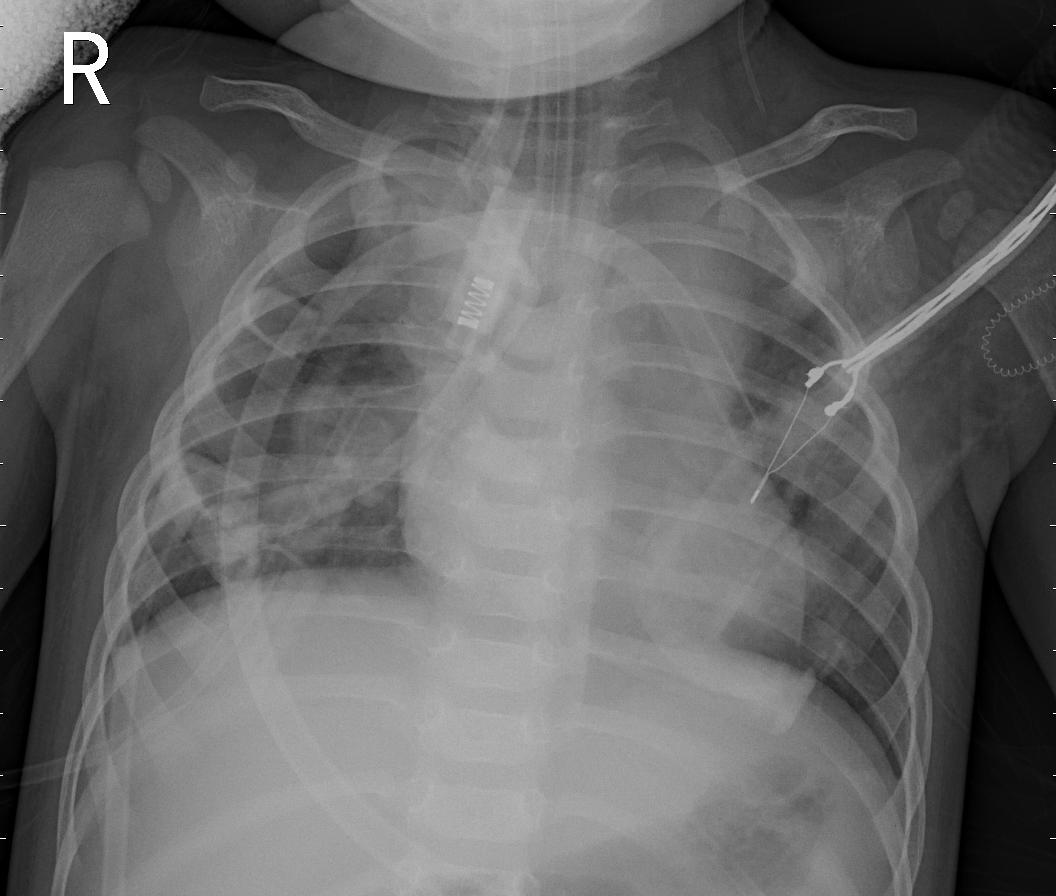
Diagnosis: PNEUMONIA